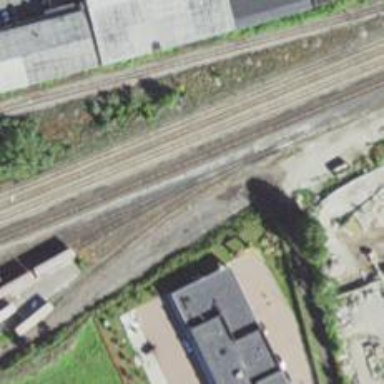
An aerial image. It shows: Railway yard.